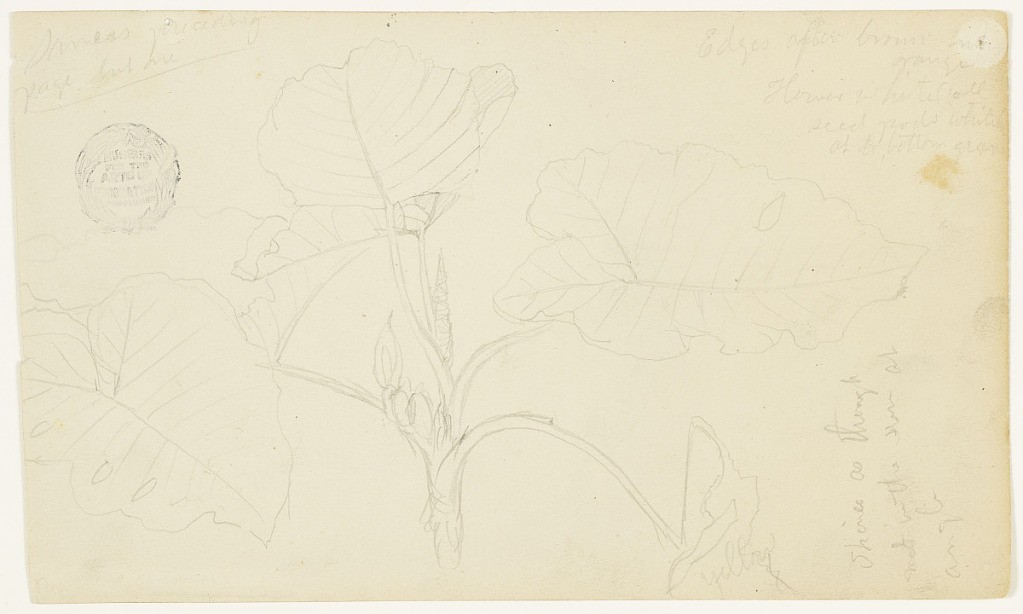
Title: Botanical Study, Ecuador
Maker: Frederic Edwin Church, American, 1826–1900
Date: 1857
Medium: Graphite on white wove paper
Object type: Drawing
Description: Botanical study of a large-leafed plant in Ecuador. Stem rises at center as six large, ribbed leaves radiate out in all directions.